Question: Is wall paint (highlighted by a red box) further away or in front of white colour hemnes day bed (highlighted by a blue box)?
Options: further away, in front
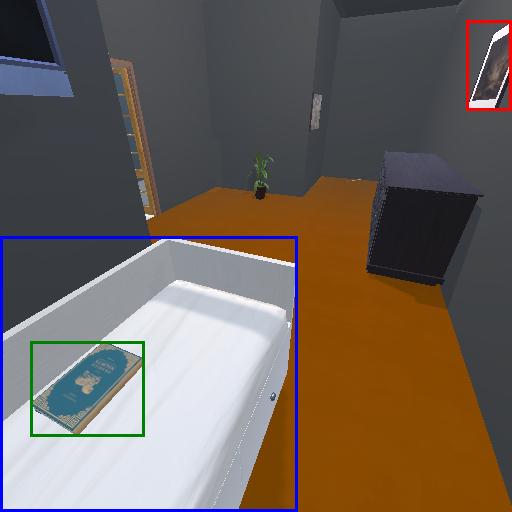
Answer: further away